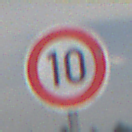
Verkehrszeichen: Geschwindigkeit10
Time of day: Midday
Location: Outdoor (Nature)
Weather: PartlyCloudy
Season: NotSpecified
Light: Natural